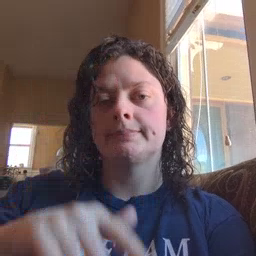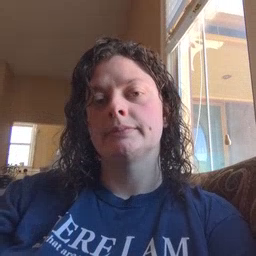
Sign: zipper